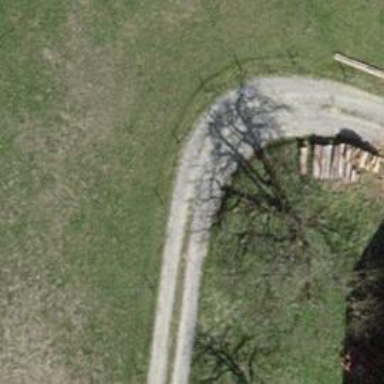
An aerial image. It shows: Driveway.